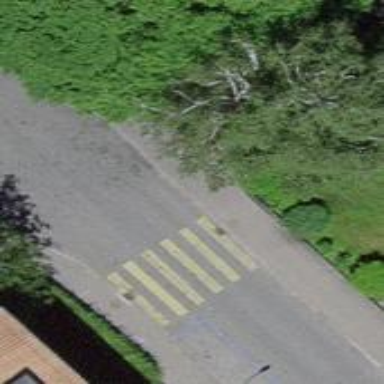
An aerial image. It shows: Kerb serving as barrier.